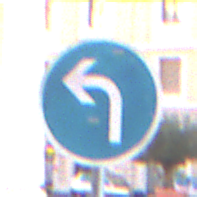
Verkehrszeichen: VorgeschriebeneFahrtrichtungLinks
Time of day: SunriseSunset
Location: Outdoor (Urban)
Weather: Clear
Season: NotSpecified
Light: Natural